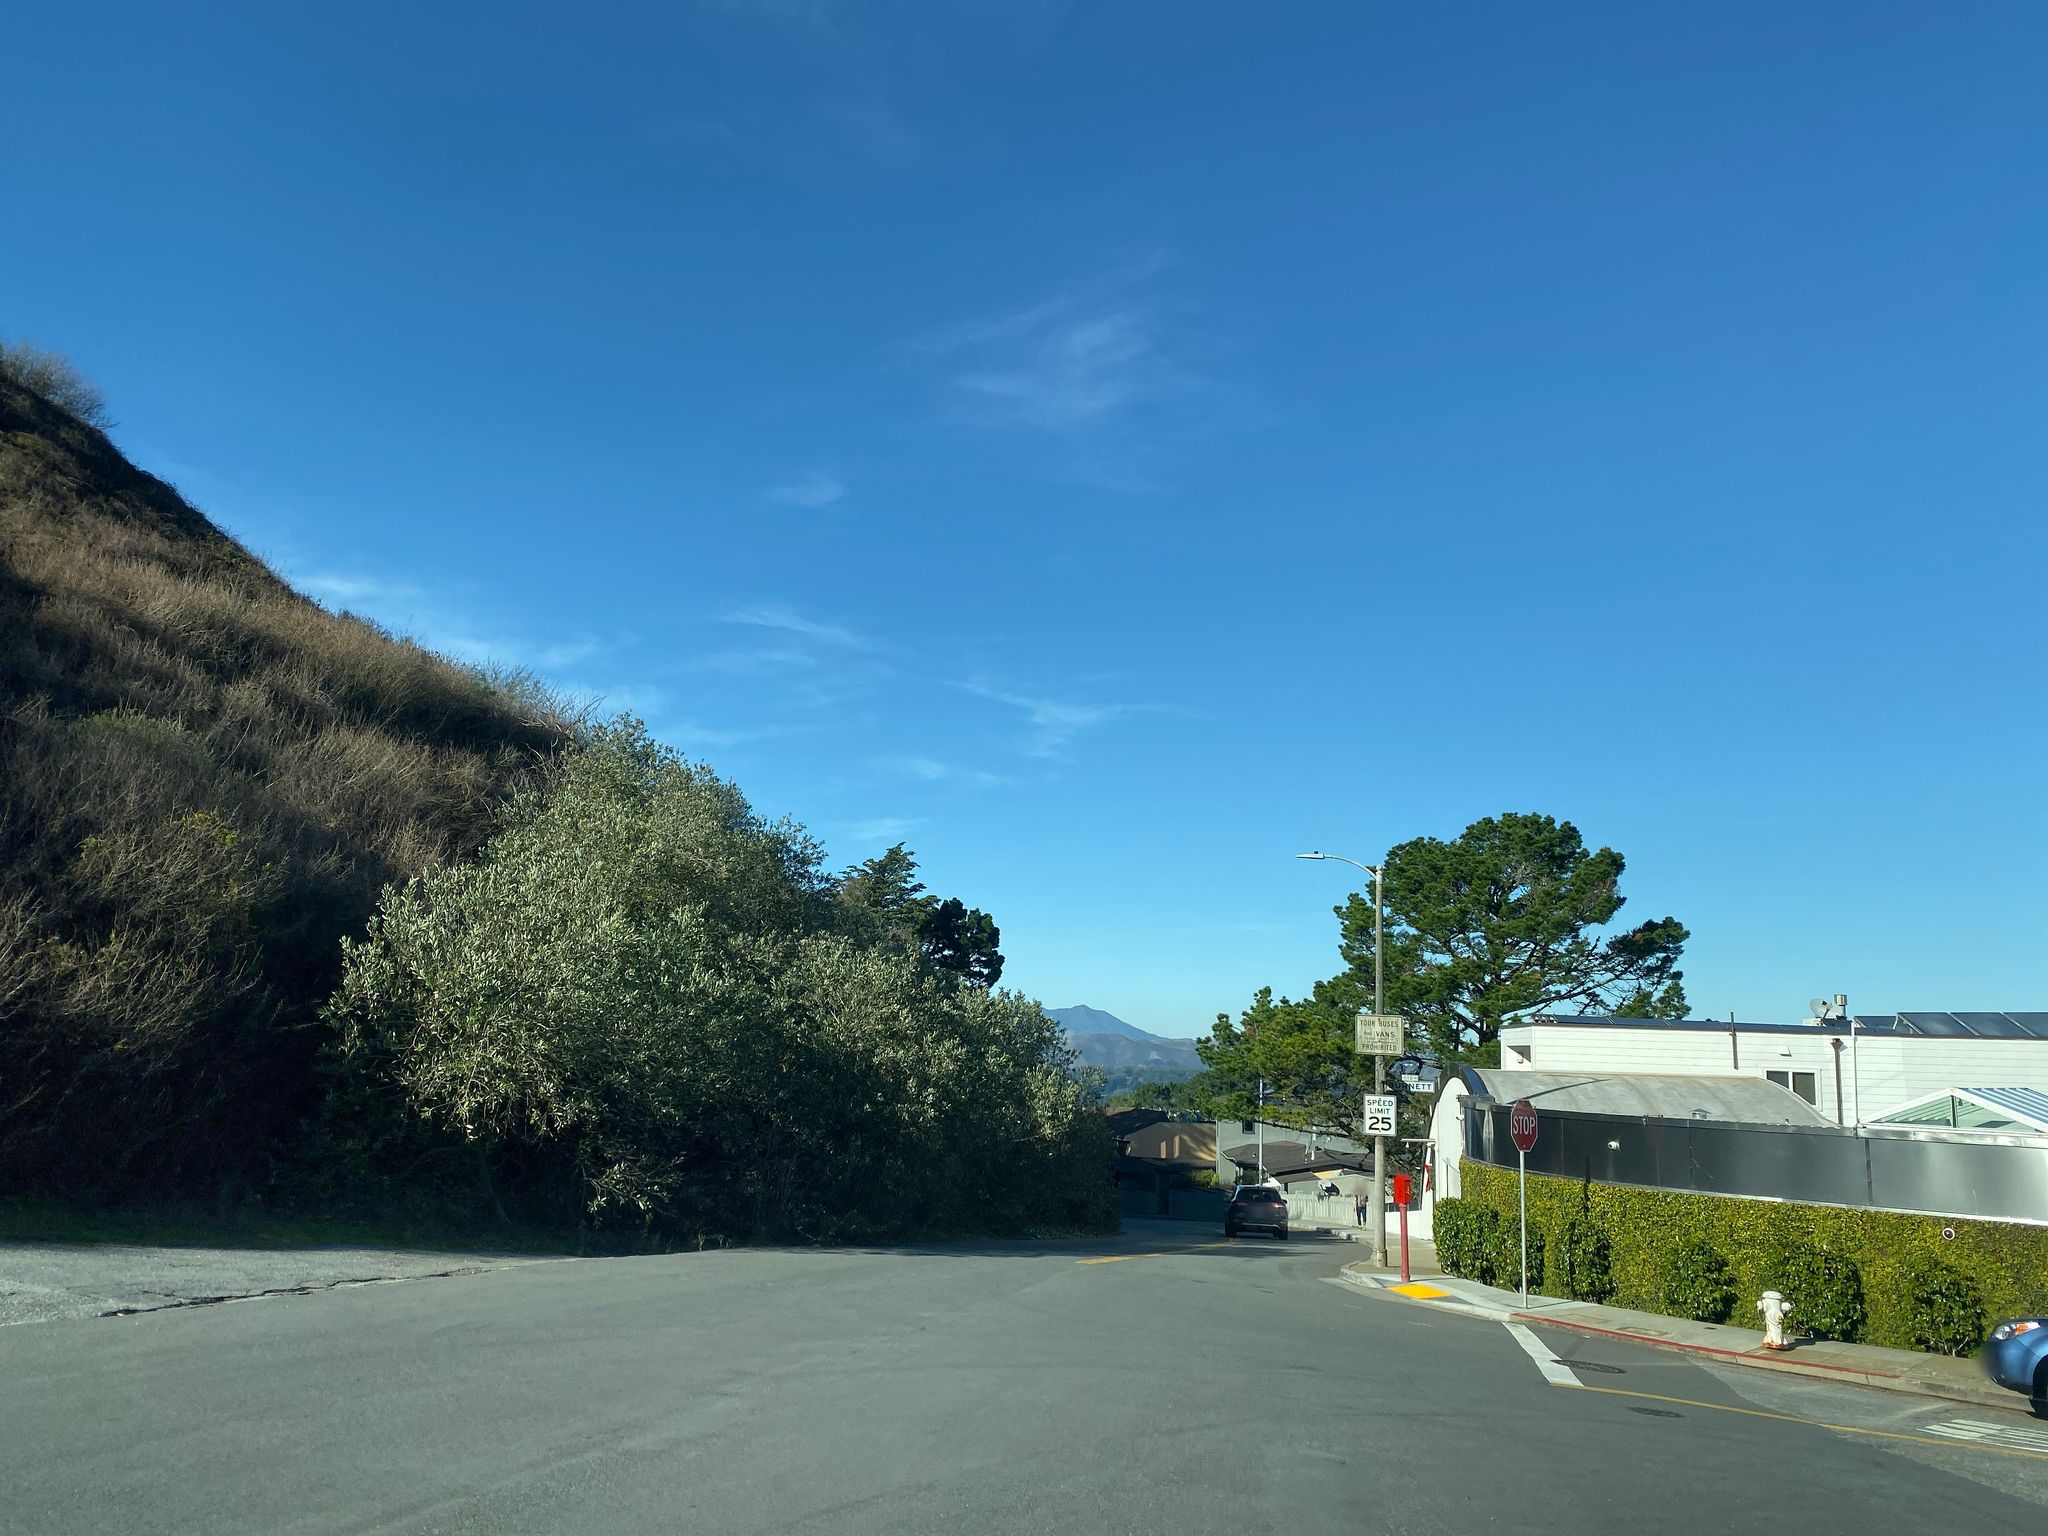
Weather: clear
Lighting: day
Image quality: good
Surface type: driving surface
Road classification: cycleway, tertiary
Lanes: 2
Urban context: urban centre
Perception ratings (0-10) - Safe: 0.46, Lively: 3.24, Beautiful: 8.91, Boring: 6.49, Depressing: 8.69, Wealthy: 0.52